Field crop: maize
Growth stage: 2
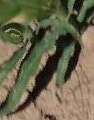
Species: maize